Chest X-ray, PA view. Patient: 27 years old, sex F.
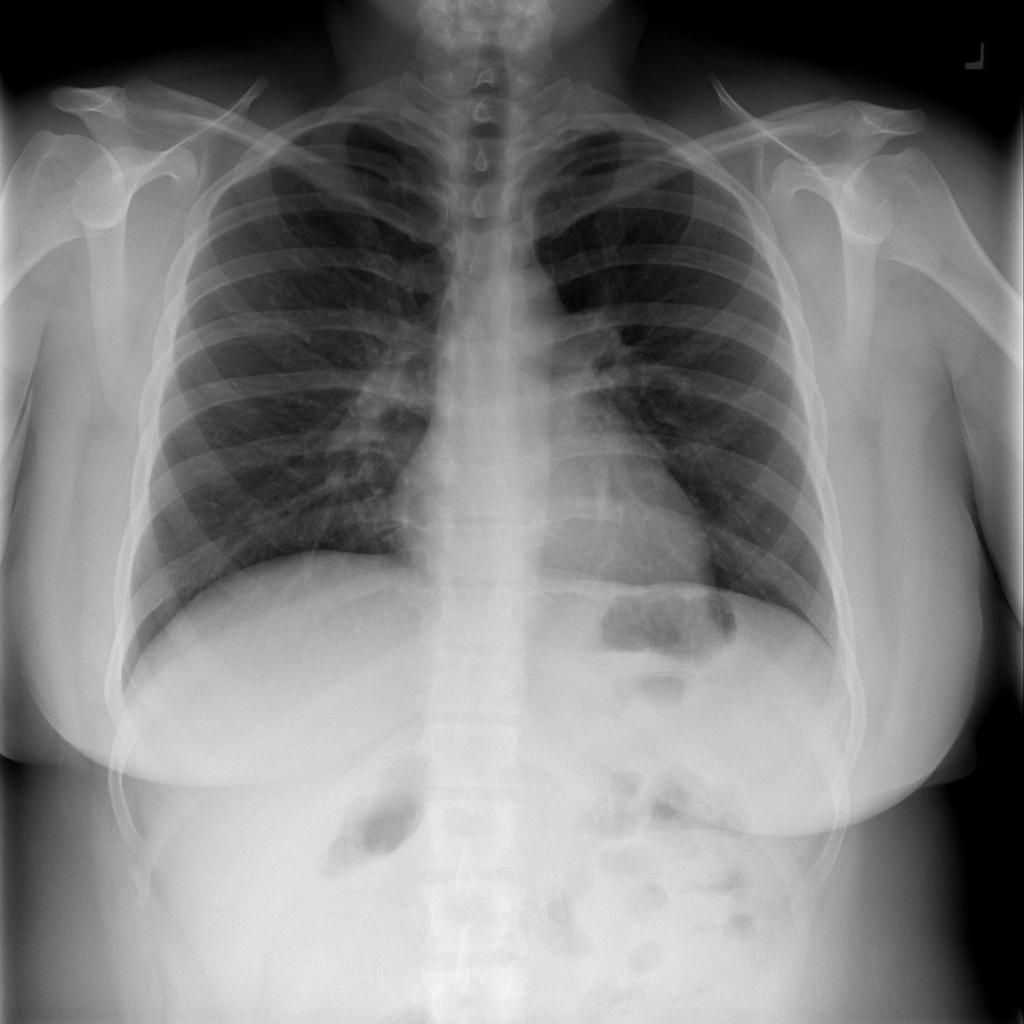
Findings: No Finding